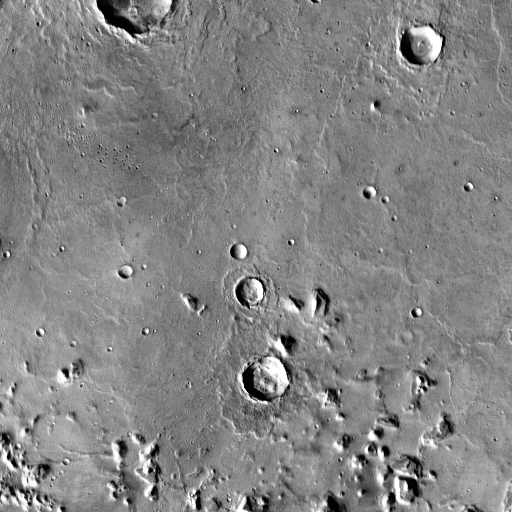
Crater classes present: Background, Other, Layered, Secondary